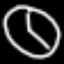
Label: clock